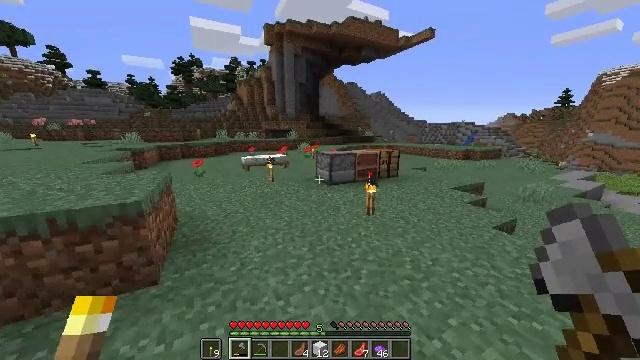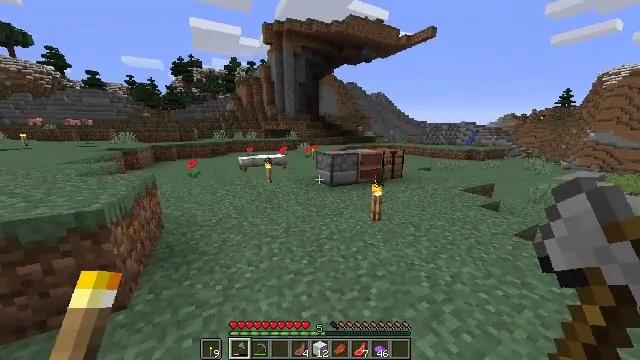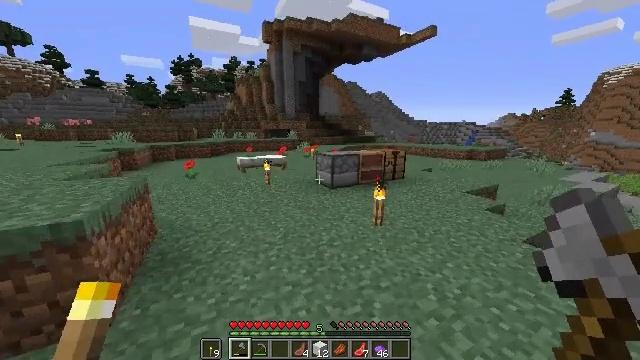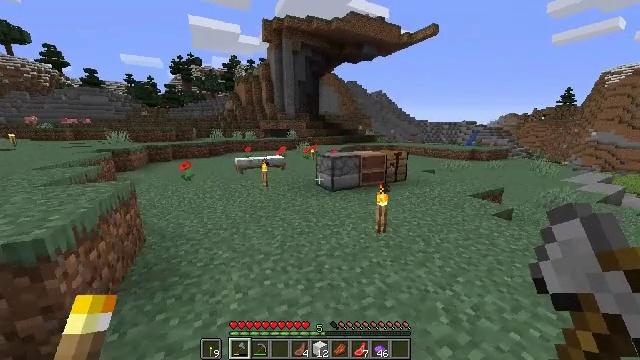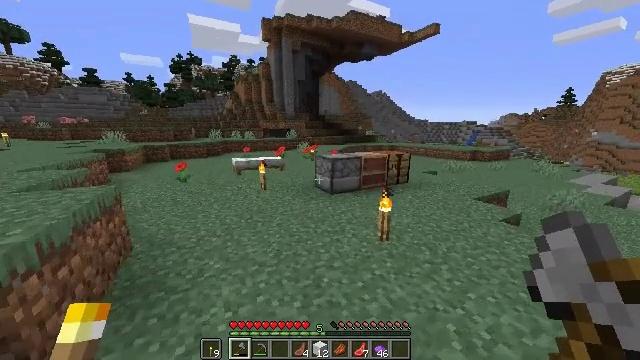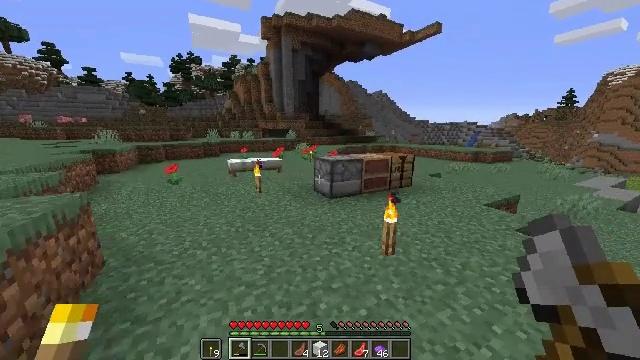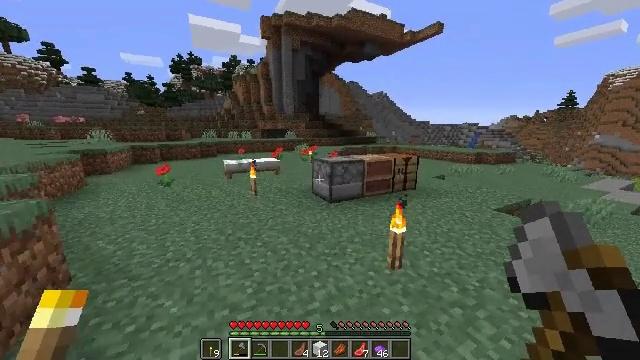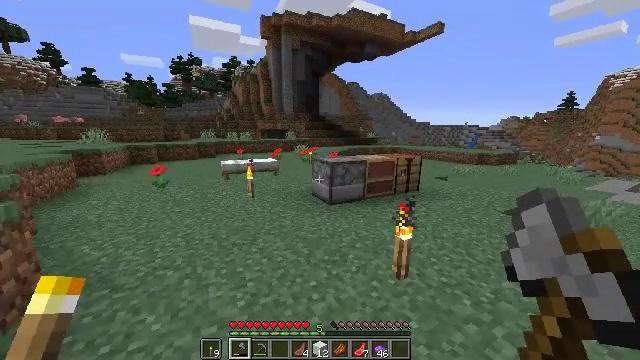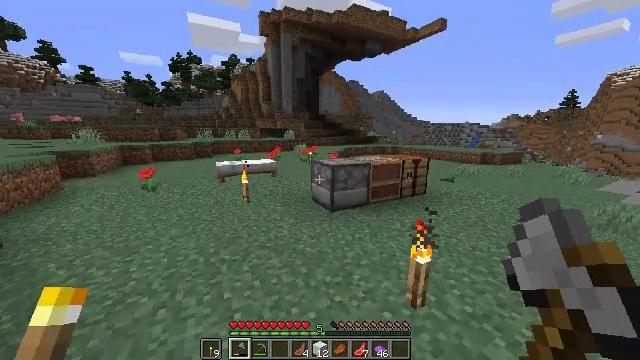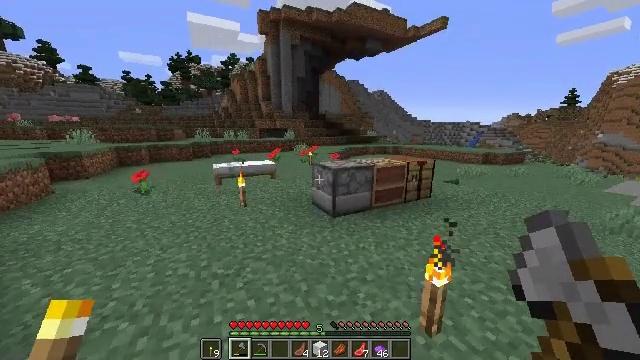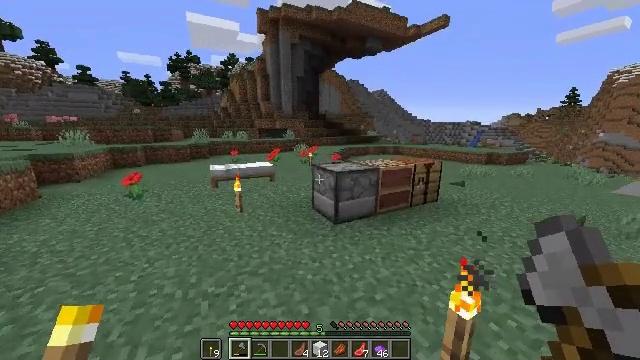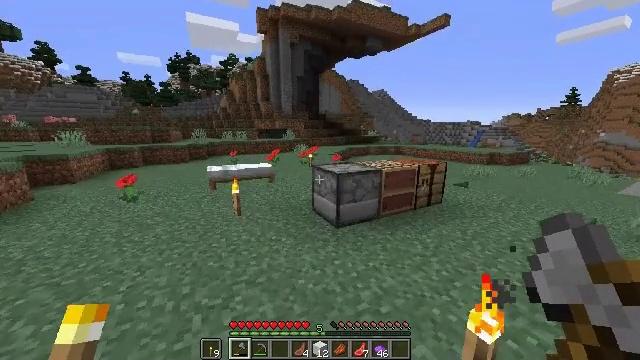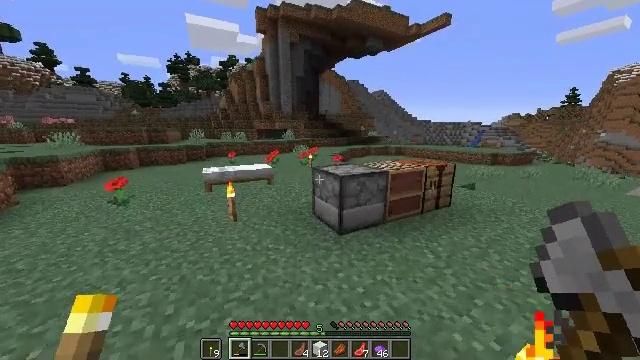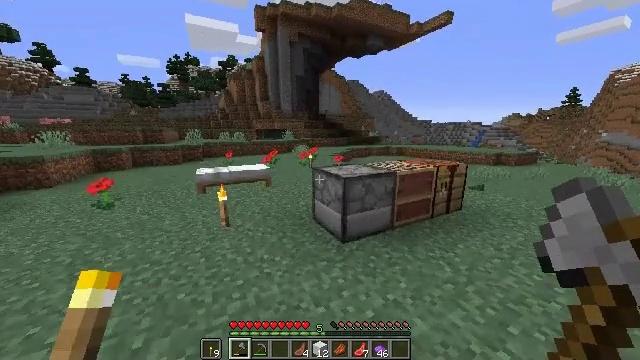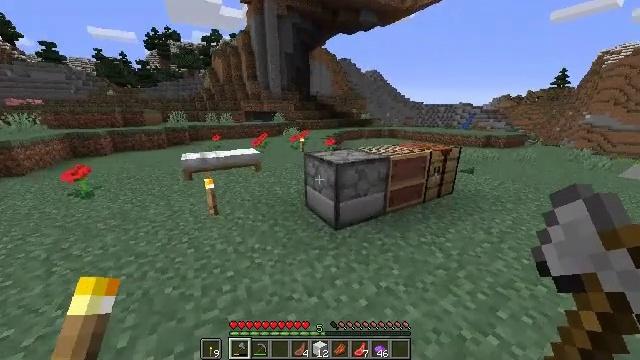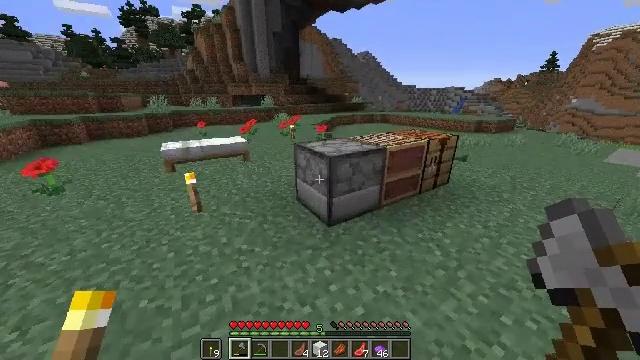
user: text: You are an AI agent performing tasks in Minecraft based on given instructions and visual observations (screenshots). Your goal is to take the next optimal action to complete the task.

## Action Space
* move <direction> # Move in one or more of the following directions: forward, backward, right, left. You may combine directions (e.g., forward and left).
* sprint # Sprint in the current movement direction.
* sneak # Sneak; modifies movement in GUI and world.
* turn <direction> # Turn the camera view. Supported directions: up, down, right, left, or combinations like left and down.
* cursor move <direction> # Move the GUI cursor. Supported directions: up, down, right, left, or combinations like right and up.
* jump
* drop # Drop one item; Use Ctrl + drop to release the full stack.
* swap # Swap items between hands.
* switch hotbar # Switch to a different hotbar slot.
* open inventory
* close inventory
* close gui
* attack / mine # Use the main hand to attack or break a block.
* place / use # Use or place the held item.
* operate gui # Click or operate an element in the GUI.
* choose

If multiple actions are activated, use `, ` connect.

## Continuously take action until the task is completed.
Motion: motion action
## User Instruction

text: Turn white wool into purple wool using purple dye.
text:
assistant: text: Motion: move forward
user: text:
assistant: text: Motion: move forward
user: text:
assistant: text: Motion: move forward
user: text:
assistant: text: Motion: move forward
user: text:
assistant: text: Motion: move forward
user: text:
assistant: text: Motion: move forward
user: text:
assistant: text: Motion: move forward
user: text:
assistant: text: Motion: move forward
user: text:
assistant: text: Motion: move forward
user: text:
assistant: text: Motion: move forward
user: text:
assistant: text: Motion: move forward
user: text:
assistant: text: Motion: move forward
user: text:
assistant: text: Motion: move forward
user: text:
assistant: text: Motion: move forward, turn right and down
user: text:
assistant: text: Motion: move forward, turn right and down
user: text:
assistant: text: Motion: move forward, turn down
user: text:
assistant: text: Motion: move forward, turn down
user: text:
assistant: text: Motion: move forward, jump
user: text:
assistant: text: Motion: move forward, jump
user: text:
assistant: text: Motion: move forward, jump
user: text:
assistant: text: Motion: move forward, jump
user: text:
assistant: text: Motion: move forward, jump
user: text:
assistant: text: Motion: move forward, turn right
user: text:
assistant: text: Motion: move forward, turn right and down
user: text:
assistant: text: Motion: move forward, turn right and down
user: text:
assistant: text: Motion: move forward, turn right and down
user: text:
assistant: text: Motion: turn right and down
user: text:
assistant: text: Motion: turn right and down
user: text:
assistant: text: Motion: turn right and up
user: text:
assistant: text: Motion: turn right and up